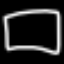
Label: square